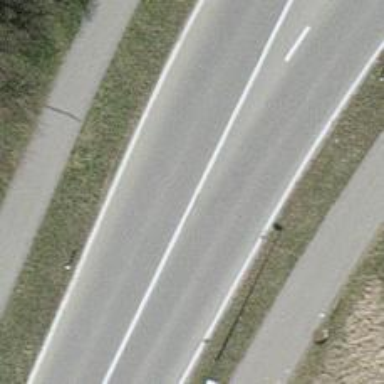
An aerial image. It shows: Secondary road with asphalt surface.